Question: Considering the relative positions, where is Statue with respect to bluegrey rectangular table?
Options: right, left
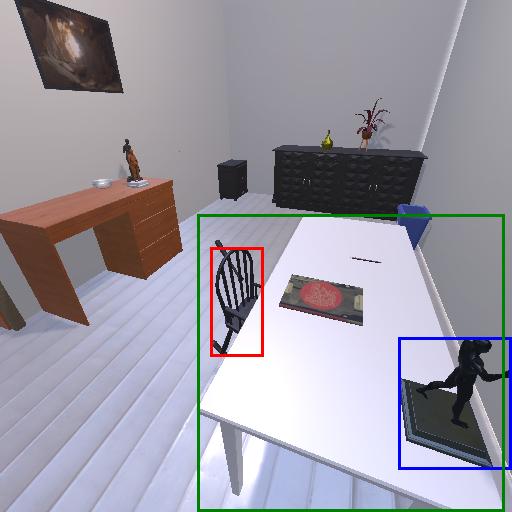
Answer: right